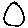
Label: circle